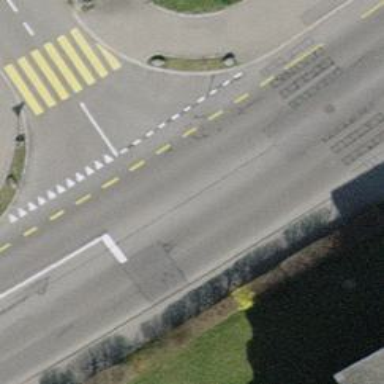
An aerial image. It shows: Secondary road with asphalt surface. There is separate sidewalk and dedicated cycle lane on the left.